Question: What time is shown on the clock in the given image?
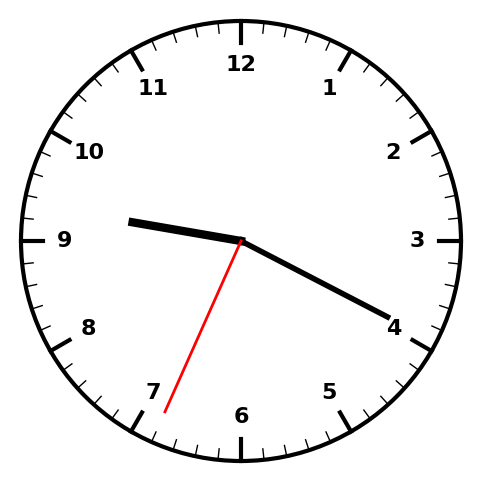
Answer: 09:19:34